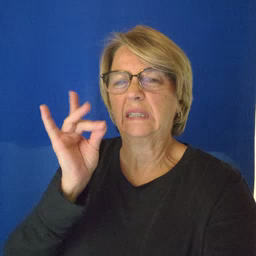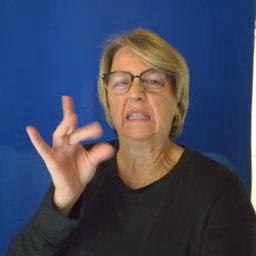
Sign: sticky